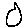
Label: circle